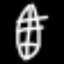
Label: leaf